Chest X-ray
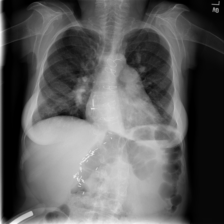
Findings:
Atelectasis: negative
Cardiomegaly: negative
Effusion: negative
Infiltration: negative
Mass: negative
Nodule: negative
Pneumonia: negative
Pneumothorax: negative
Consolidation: negative
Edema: negative
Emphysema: negative
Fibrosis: negative
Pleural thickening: negative
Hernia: negative